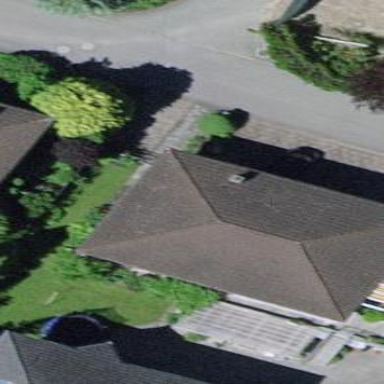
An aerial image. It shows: Simple and straightforward house.